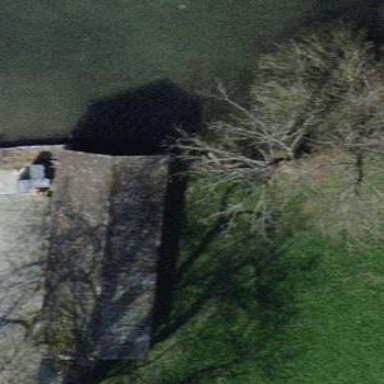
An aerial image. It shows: Boathouse.